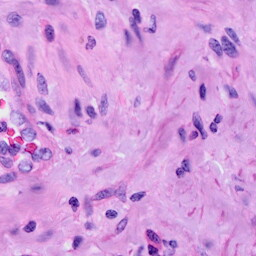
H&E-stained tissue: Cervix